Question: We're doing an augmented reality application using the kinect.
This has some challenges:

We'll have a bunch of objects resting on the plane. Fortunately, the Kinect can give us the plane's normal vector. We need to know where to set the OpenGL camera (ideally, this will be where the Kinect is located). For that, we need to know where the Kinect is in 3D space, because the two locations should be coincident.
If you need additional clarification, please tell me. I realise that my explanation may not be as clear as it needs to be.
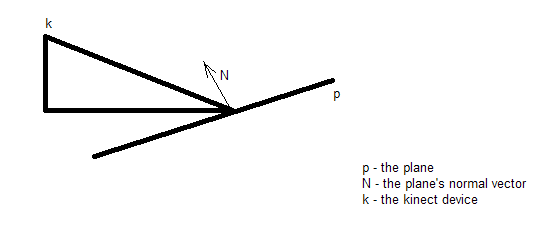
Answer: Assume the Kinect at the origin. You also know the distance of point (on the plane) from the Kinect - that's what the Kinect gives you as distance of this point. You also know the normal. So all you have to do is finding the plane equation for the plane, translate it into a matrix and invert that.
The plane equation given a point and normal vector is
'''
n*(r-r_0) = 0 ; r_0 = 0
n*r = 0
'''
We know r as
'''
r = (0, 0, -distance_at(kinect_depth_image_width/2, kinect_depth_image_height/2))
'''
Now remember that a plane can be expressed as
'''
p(s,t) = r + u * s + v * t
'''
where u, v are the base vectors of the plane. So we can rewrite this as matrix
'''
u_x v_x n_x r_x
u_y v_y n_y r_y
u_z v_z n_z r_z
0 0 0 1
'''
u and v can be determined, by choosing arbitrary "Up", and "Right" vectors, I suggest you use Y=(0,1,0) and X=(1,0,0), and perform a ortogonalisation against your known normal n, yielding u and v.
By inverting that matrix you have the transformation from your zero point on the plane to the kinect.